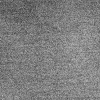
Atmospheric dust classification: dusty